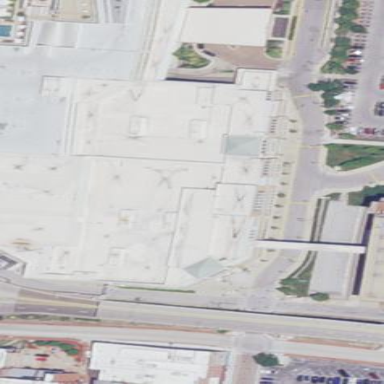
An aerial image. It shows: Casino building.